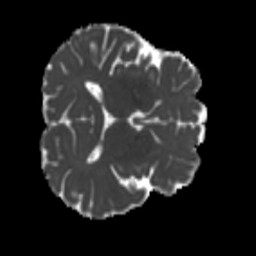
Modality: MD
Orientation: axial
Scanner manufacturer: siemens
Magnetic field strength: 3 T
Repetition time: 4 s
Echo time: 0.0594 s